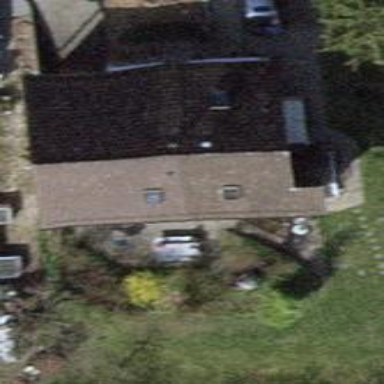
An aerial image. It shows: Detached building.